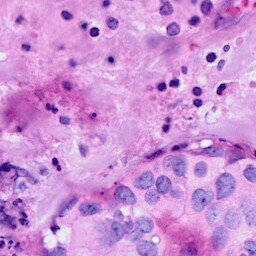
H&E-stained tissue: Breast